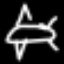
Label: airplane